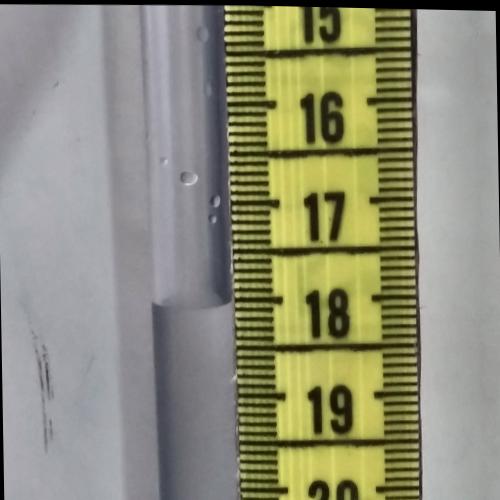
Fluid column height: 18.0 cm